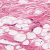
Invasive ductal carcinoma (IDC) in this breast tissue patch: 0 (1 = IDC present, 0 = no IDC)